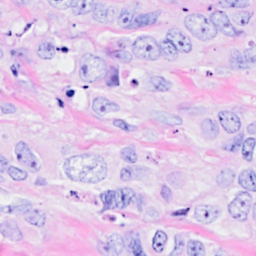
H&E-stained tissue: Breast